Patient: sex F, age 63
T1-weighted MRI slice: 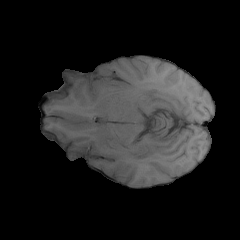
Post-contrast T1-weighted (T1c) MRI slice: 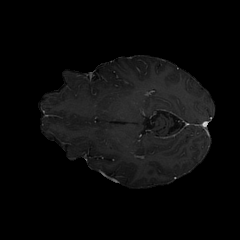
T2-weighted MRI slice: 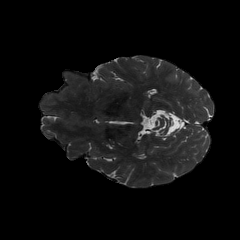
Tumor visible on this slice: no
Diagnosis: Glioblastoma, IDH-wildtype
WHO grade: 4